Question: I find it odd that <URL>.
What did Gmail use Flash for?
Why wasn't that feature implemented with Java Applet or Javascript instead?

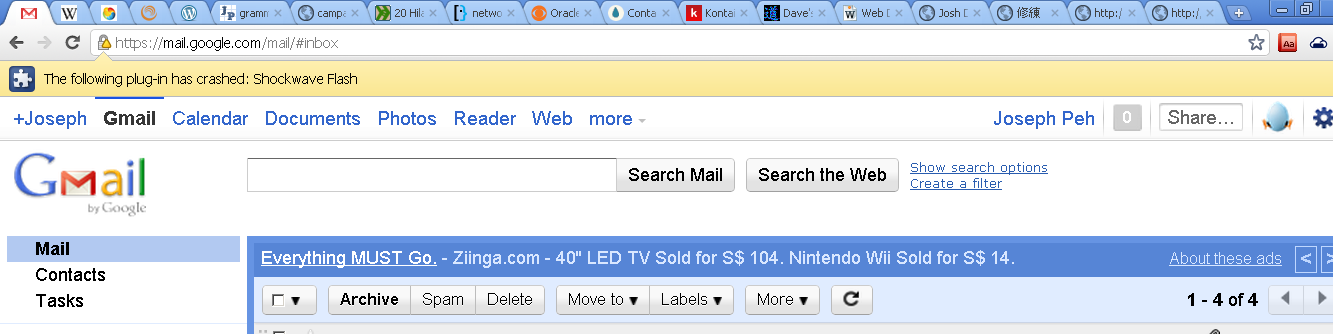
Answer: Along with various sexiness with attachments, as <URL>:

...Flash is used for video chat.